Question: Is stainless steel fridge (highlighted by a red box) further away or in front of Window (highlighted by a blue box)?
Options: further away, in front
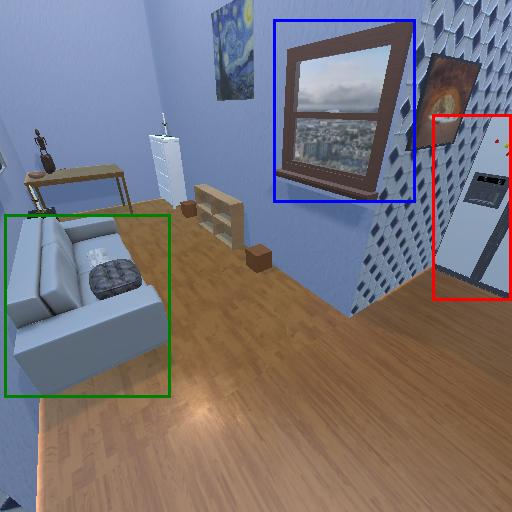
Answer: further away